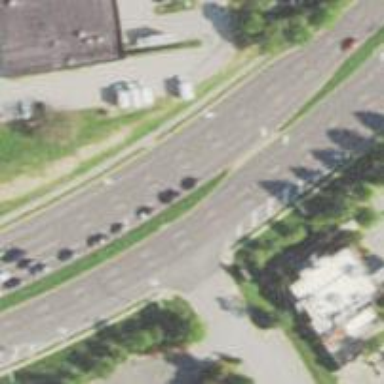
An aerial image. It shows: Expressway with asphalt surface. It is trunk highway with separate sidewalk.